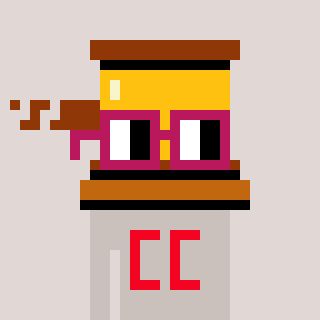
a pixel art character with square dark red glasses, a gavel-shaped head and a foggrey-colored body on a warm background